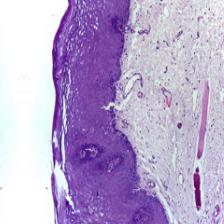
Diagnosis: Normal